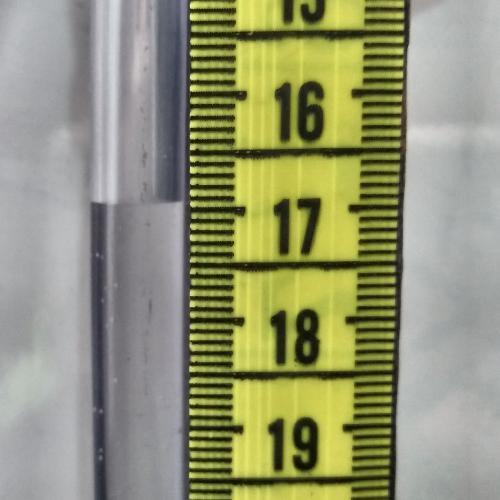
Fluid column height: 16.9 cm